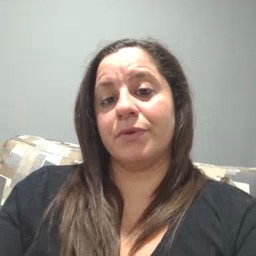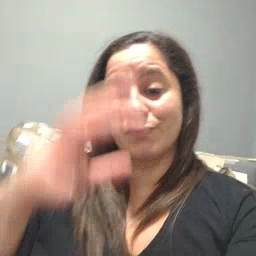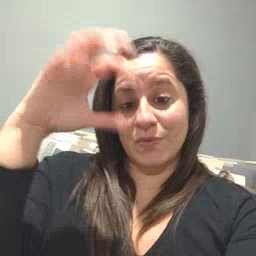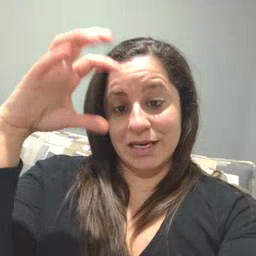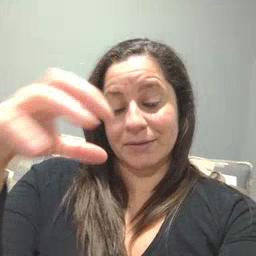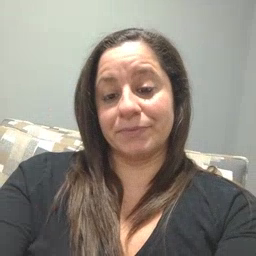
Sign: rain